Interaction volume radius: 5 \u00c5
Interaction volume height: 10 \u00c5
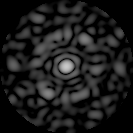
Disorder parameter: 0.8142